Interaction volume radius: 10 \u00c5
Interaction volume height: 30 \u00c5
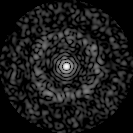
Disorder parameter: 0.8257